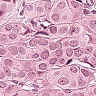
Metastatic tissue present: yes